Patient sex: F
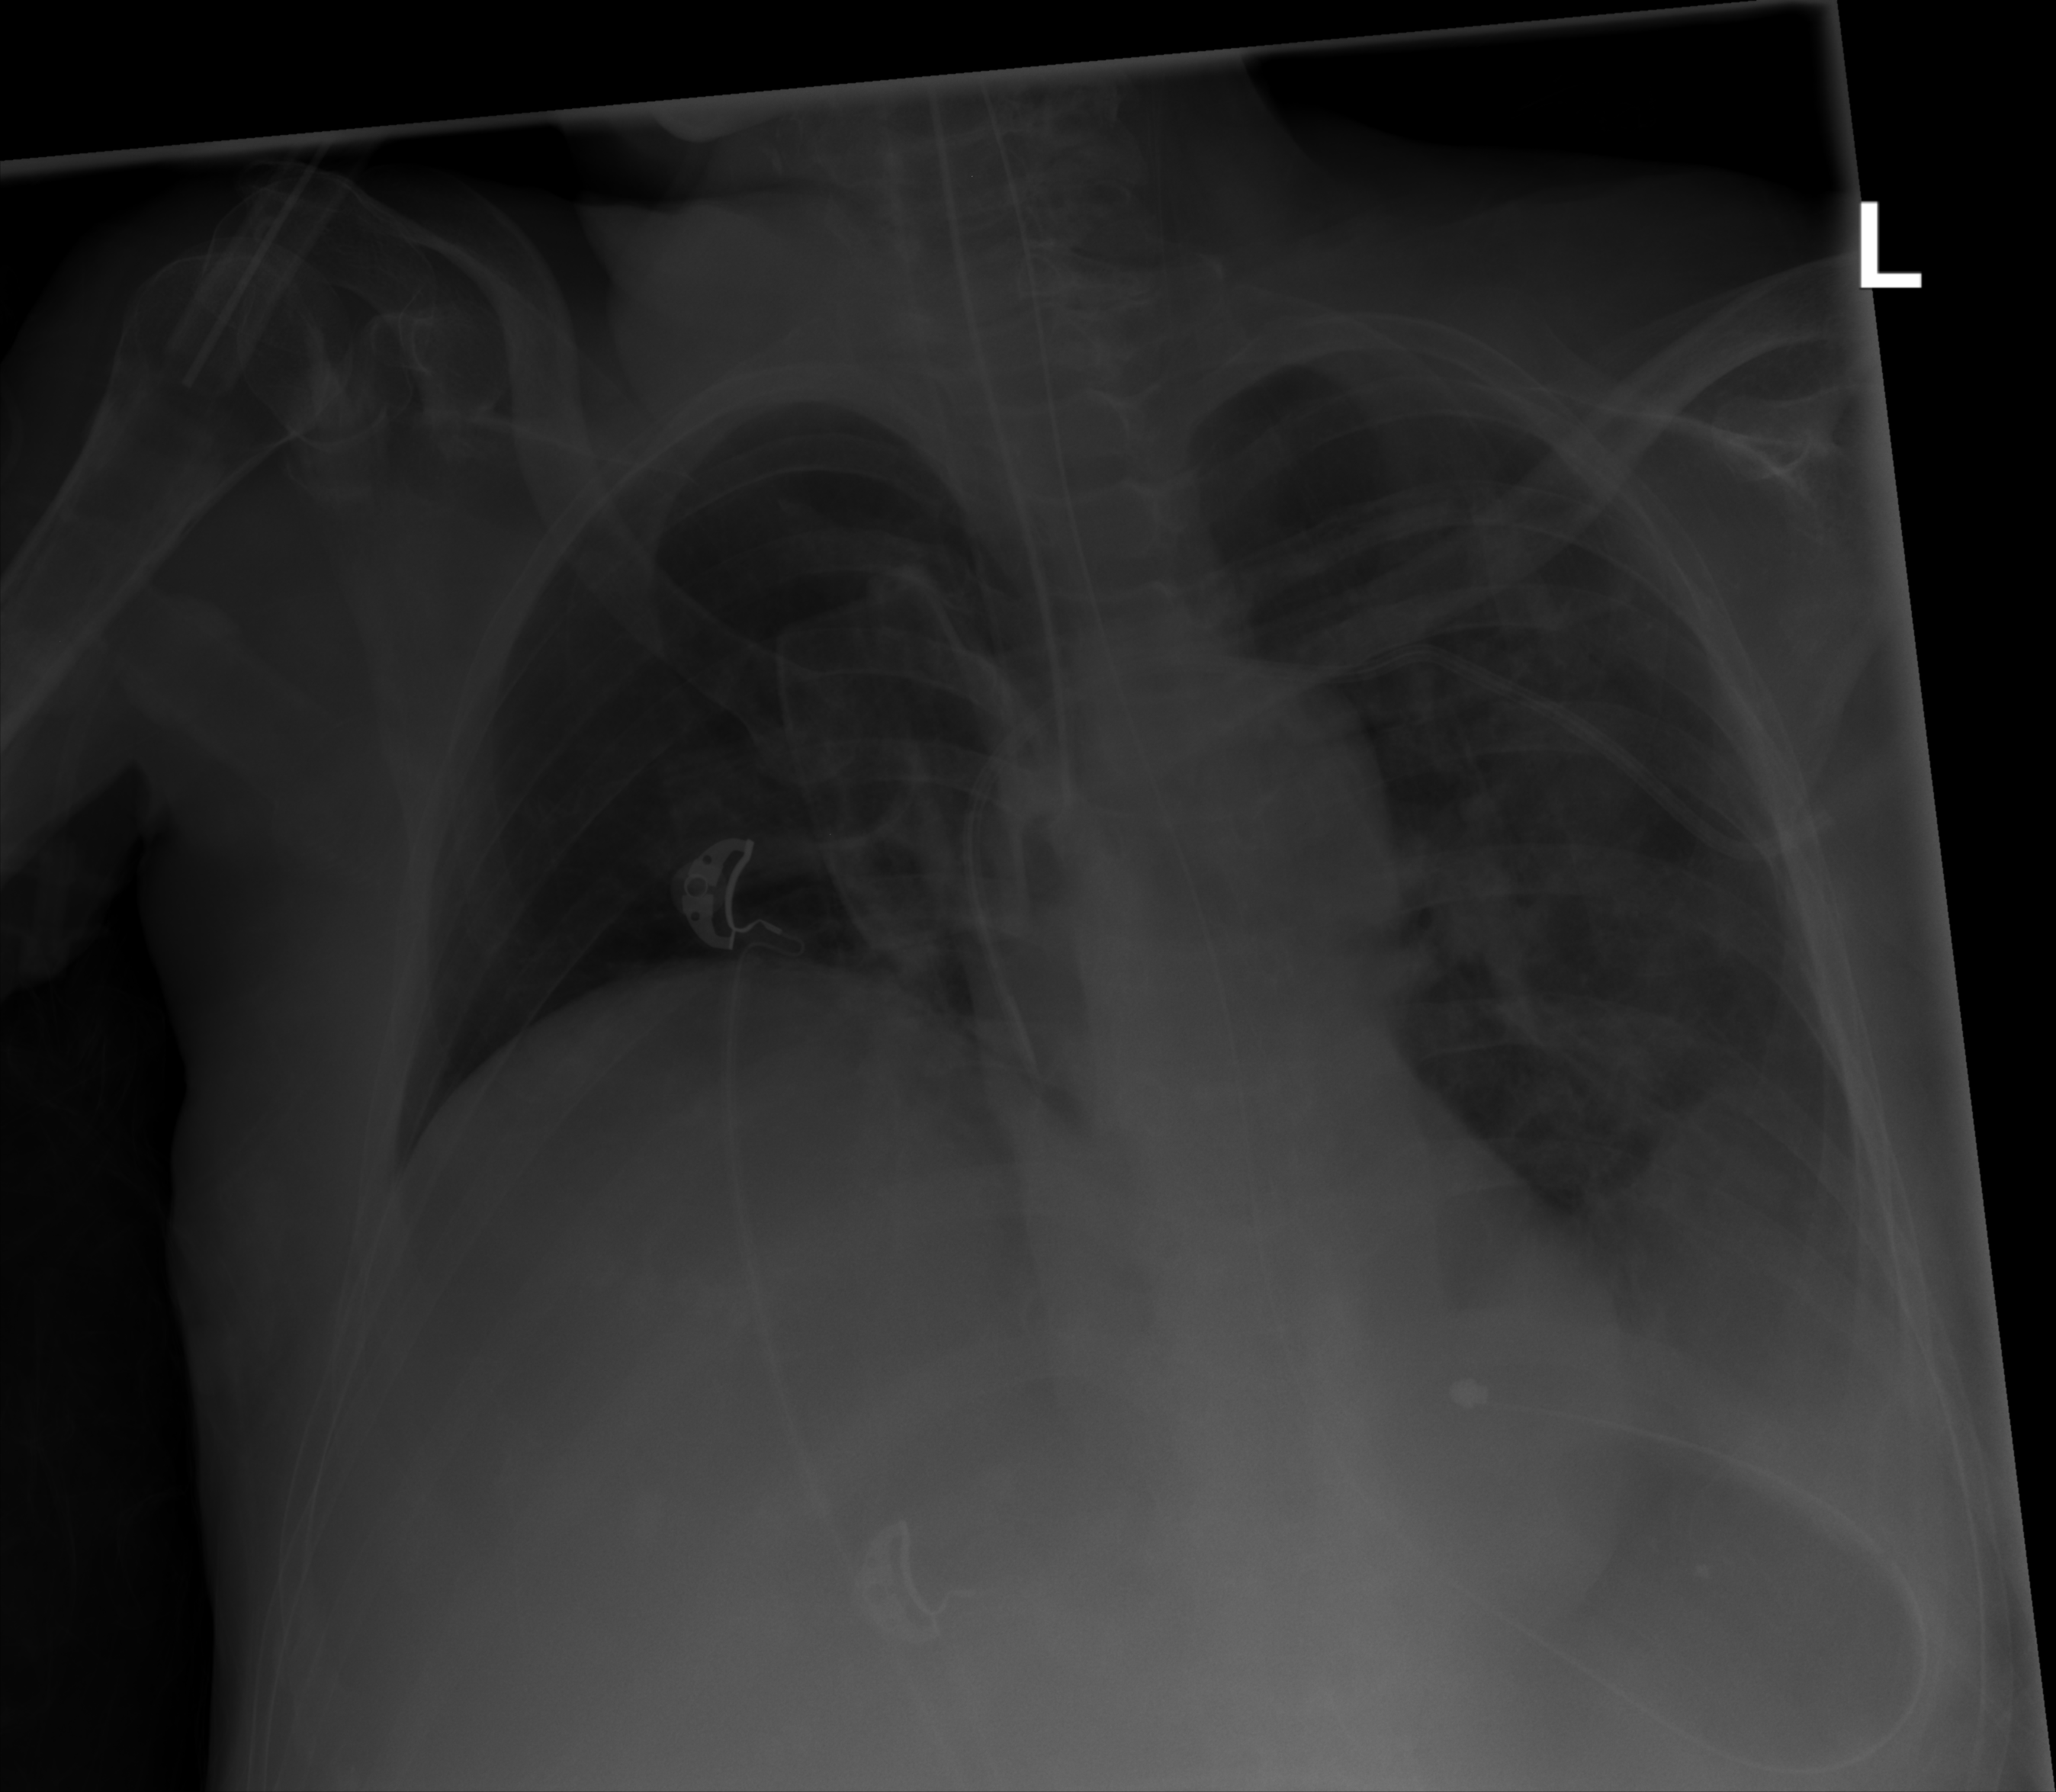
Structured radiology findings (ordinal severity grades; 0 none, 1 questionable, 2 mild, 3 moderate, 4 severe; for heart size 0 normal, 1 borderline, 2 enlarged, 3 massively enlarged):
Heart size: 0
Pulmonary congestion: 0
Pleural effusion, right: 0
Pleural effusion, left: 2
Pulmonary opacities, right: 0
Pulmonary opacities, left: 2
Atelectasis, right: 0
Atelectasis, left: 3